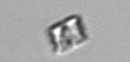
Label: Bacillariophyceae_morphotype1